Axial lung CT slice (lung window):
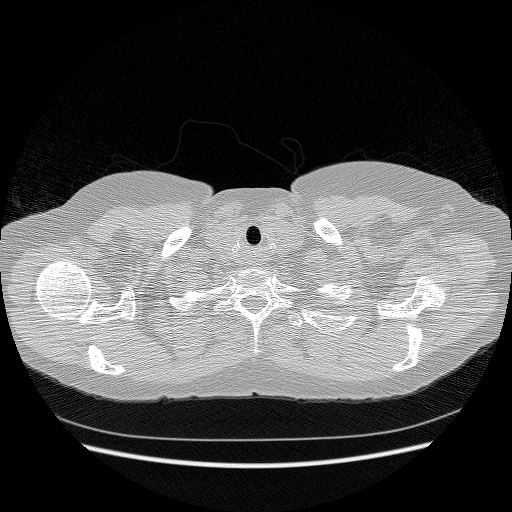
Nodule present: no